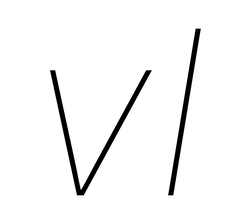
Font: Inter-Italic_Thin_Italic